Question: Q. How can I get the name input field the same size as the other input fields? As you can see the width is not exactly the same. I tried everything, am clueless at this stage.
On Firefox and Opera it seems to look good.
It doesn't however look good on Chrome and Chrome Canary. I am using the latest version of Chrome.
When I take out 'padding-right: 0px;' it looks good. But I haven't written this code anywhere in my css and I can not change this or take this out. If I write 'padding-right: 0;' on 'input#name{}' nothing happens.
See website: <URL>
Demo: <URL>
HTML:
'''
<div id="content">
<div class="contact">
<form>
<fieldset class="name">
<label for="name" class="name group">Name</label>
<input id="name" name="name" required pattern="[A-Za-z-0-9]+\s[A-Za-z]+" title="firstname lastname" />
</fieldset>
<fieldset class="email">
<label for="email" class="email group">Email</label>
<input type="email" id="email" name="email" required title="Submit a valid
Email">
</fieldset>
<fieldset class="phone">
<label for="phone" class="phone group">Telephone</label>
<input type="tel" id="phone" name="phone" pattern="(\+?\d[- .]*){7,17}" required title="Submit an international, national or local phone number" />
</fieldset>
<fieldset class="message">
<label class="message group">Message</label>
<input type="text" id="message" required/>
</fieldset>
<fieldset class="send">
<input type="submit" value="Send" class="sendButton">
</fieldset>
</form>
</div>
</div>
'''
CSS:
'''
fieldset {
border: 0;
margin: 0;
padding: 0;
width: 100%;
}
label {
color: #d8d9de;
font-family:'apple_chancerychancery';
font-size: 1.6vw;
float: left;
}
input {
padding: 5px;
text-align: left;
border-radius: 10px;
background: none repeat scroll 0 0 rgba(255, 240, 260, 0.5);
}
#name, #email, #phone, #message {
color: #253c93;
text-decoration: none;
border: 1px dotted #29FF00;
font-family:'Calibri', Arial, sans-serif;
font-size: 1em;
width: 75%;
float: right;
margin: 0;
}
textarea {
vertical-align: top;
}
div#inner-editor {
padding: 30px;
}
#message {
padding-top: 10%;
}
.sendButton {
background: rgba(0, 0, 0, 0);
color: #d8d9de;
font-size: 1.6vw;
font-family:'apple_chancerychancery';
padding: 1.5% 5%;
width: 22%;
min-width: 61px;
text-align: center;
border: none;
margin: 0 40%;
cursor: pointer;
box-shadow: inset 2px 2px 9px rgba(199, 255, 100, 0.73), inset -2px -2px 9px rgba(199, 255, 100, 0.73);
}
'''
As you can notice the name input field is does not have the same with as the other
input fields.

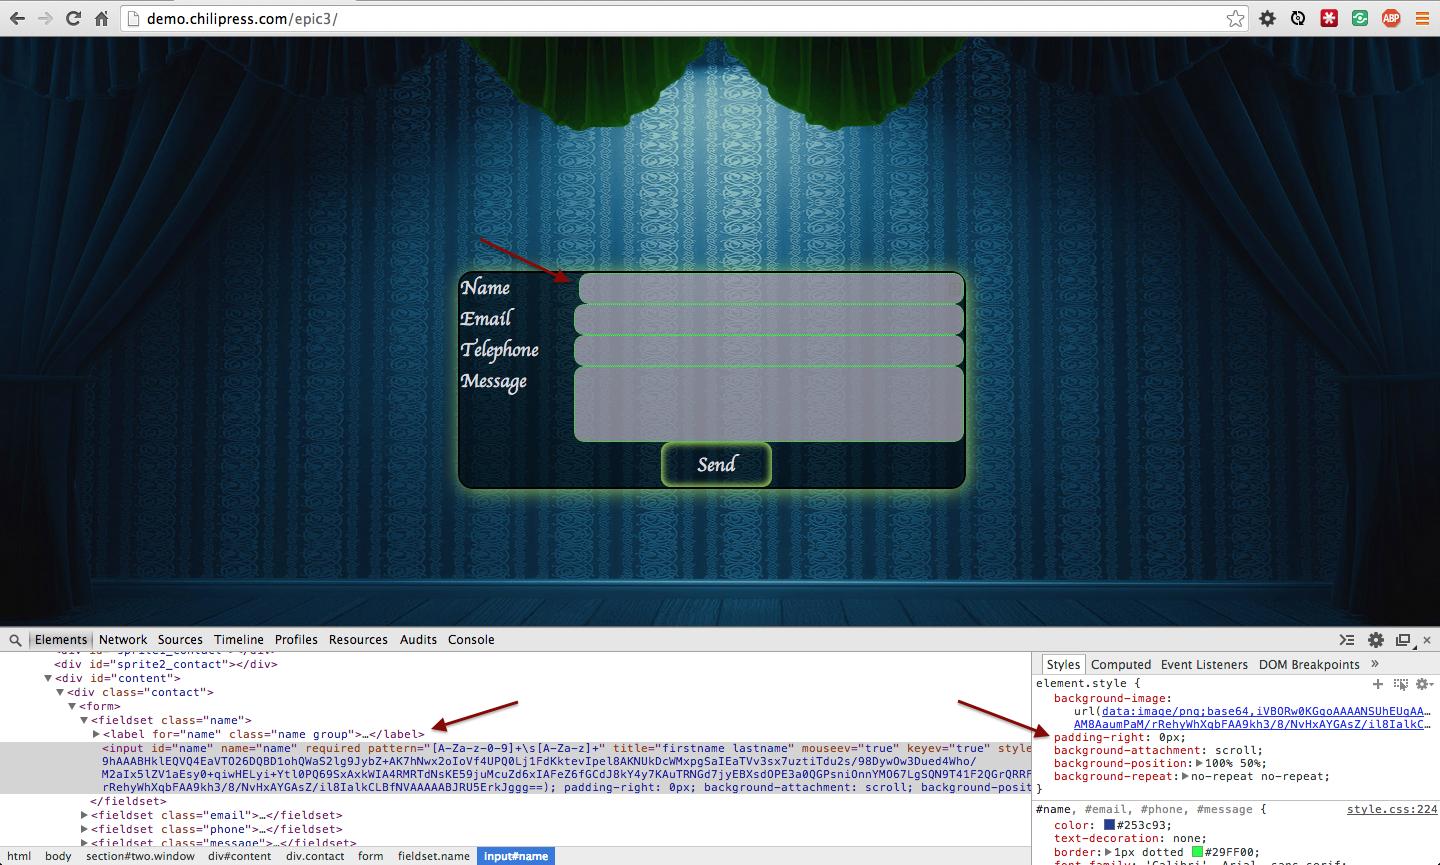
Answer: Try to run you site in private navigation (++)
Your extensions might modify your page sometimes... I had an extension that made an error on my javascript console one time.
If it works, try to remove one by one your extensions to see which one interact with the css...